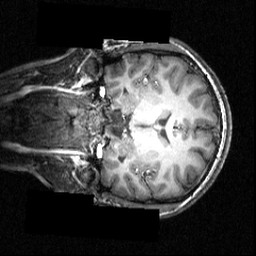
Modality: T1w
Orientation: coronal
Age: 19
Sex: female
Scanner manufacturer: siemens
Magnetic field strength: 3.951 T
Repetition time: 1.5 s
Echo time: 0.00335 s